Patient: sex M, age 46
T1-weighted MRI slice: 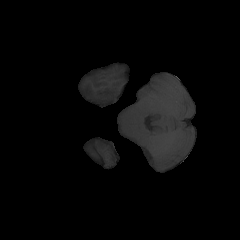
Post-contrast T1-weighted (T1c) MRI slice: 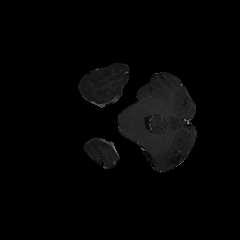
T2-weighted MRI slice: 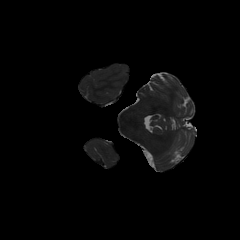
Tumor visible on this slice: no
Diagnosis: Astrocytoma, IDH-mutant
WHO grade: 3